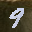
Label: 9